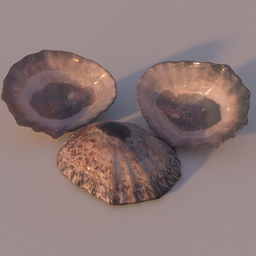
Label: animals